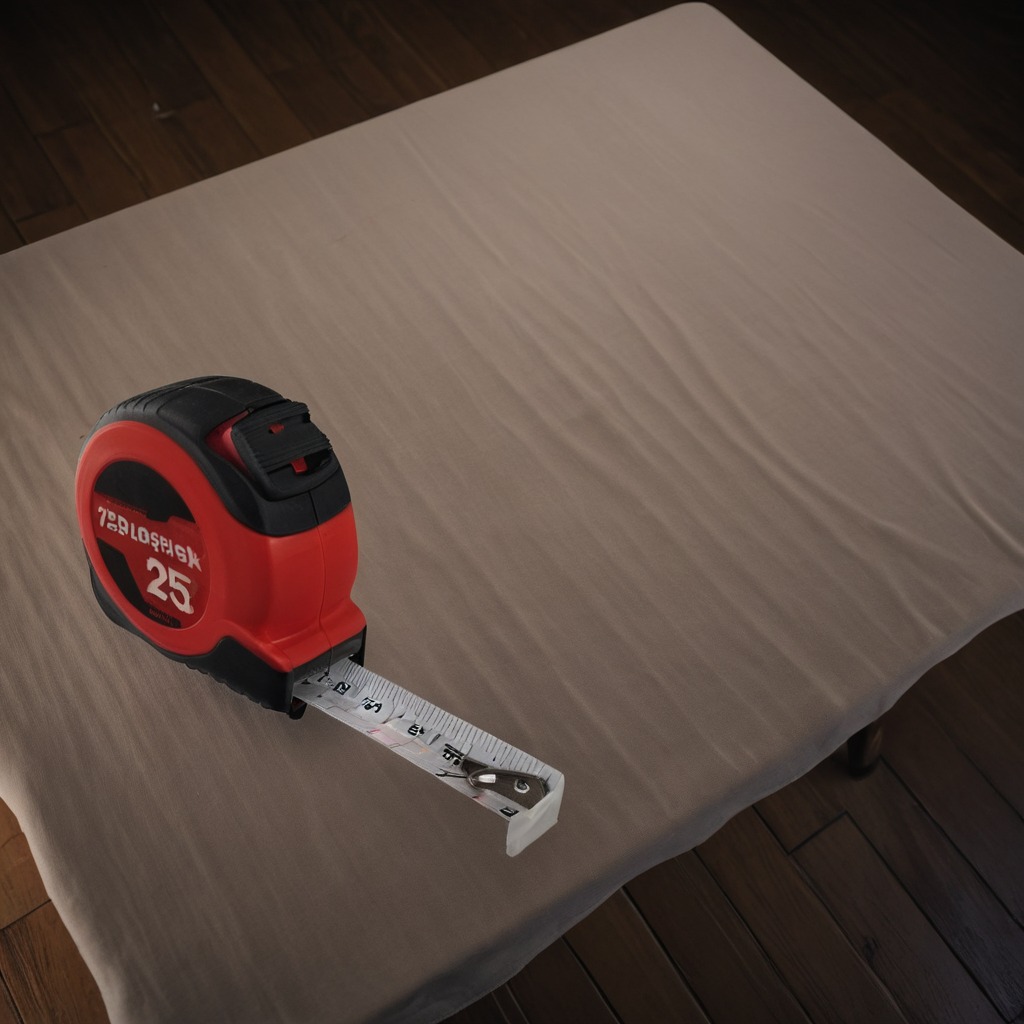
A measuring tape lies on a wooden table inside a workshop at night.